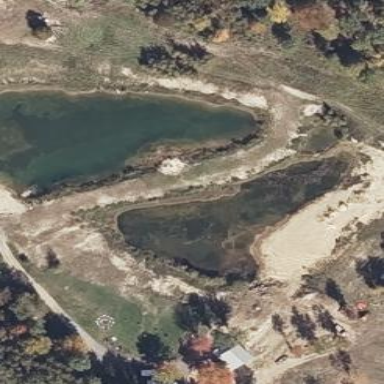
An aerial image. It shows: Pond with natural water.